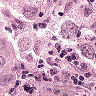
Metastatic tissue present: yes